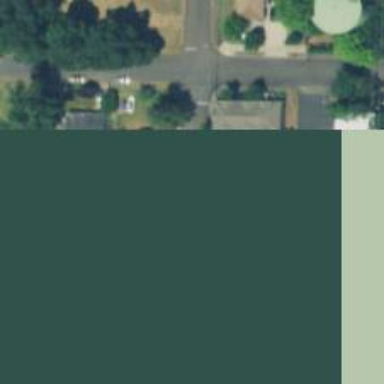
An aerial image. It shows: Residential road with sidewalk on the left.